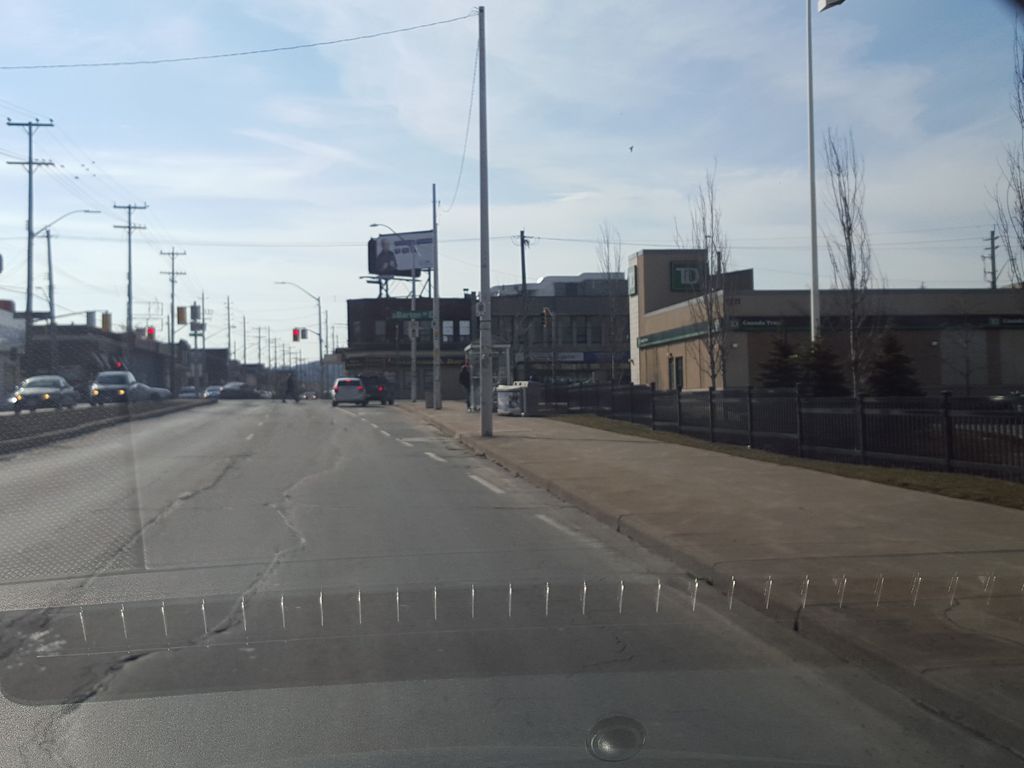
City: hamilton